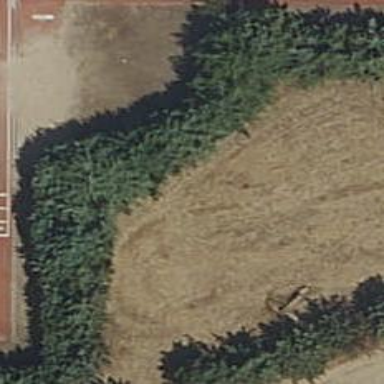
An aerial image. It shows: Hedge acting as barrier.